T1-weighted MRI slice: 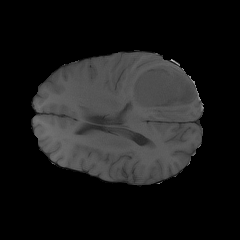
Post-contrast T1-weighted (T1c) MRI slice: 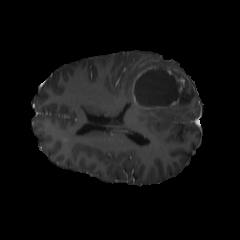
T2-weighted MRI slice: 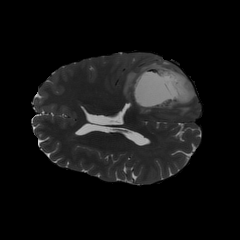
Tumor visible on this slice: yes